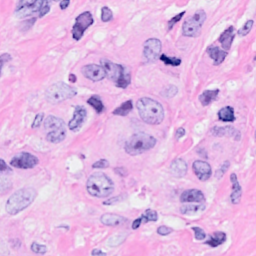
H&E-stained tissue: Breast